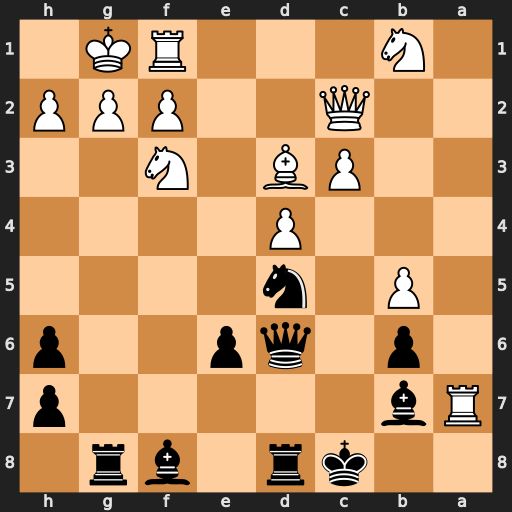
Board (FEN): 2kr1br1/Rb5p/1p1qp2p/1P1n4/3P4/2PB1N2/2Q2PPP/1N3RK1
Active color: b
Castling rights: -
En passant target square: -
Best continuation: Rxg2+ Kxg2 Nf4+